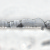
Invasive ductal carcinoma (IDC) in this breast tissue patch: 0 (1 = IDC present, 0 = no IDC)